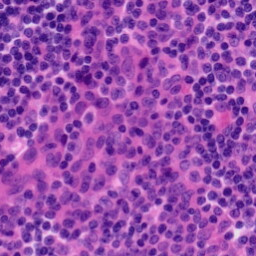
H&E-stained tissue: Tonsil